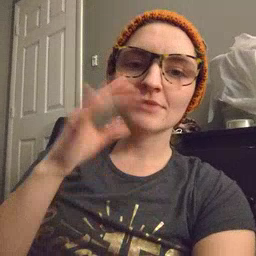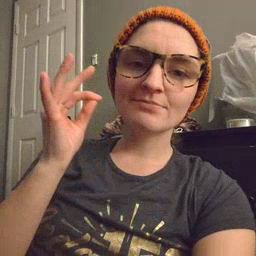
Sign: cat